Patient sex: M
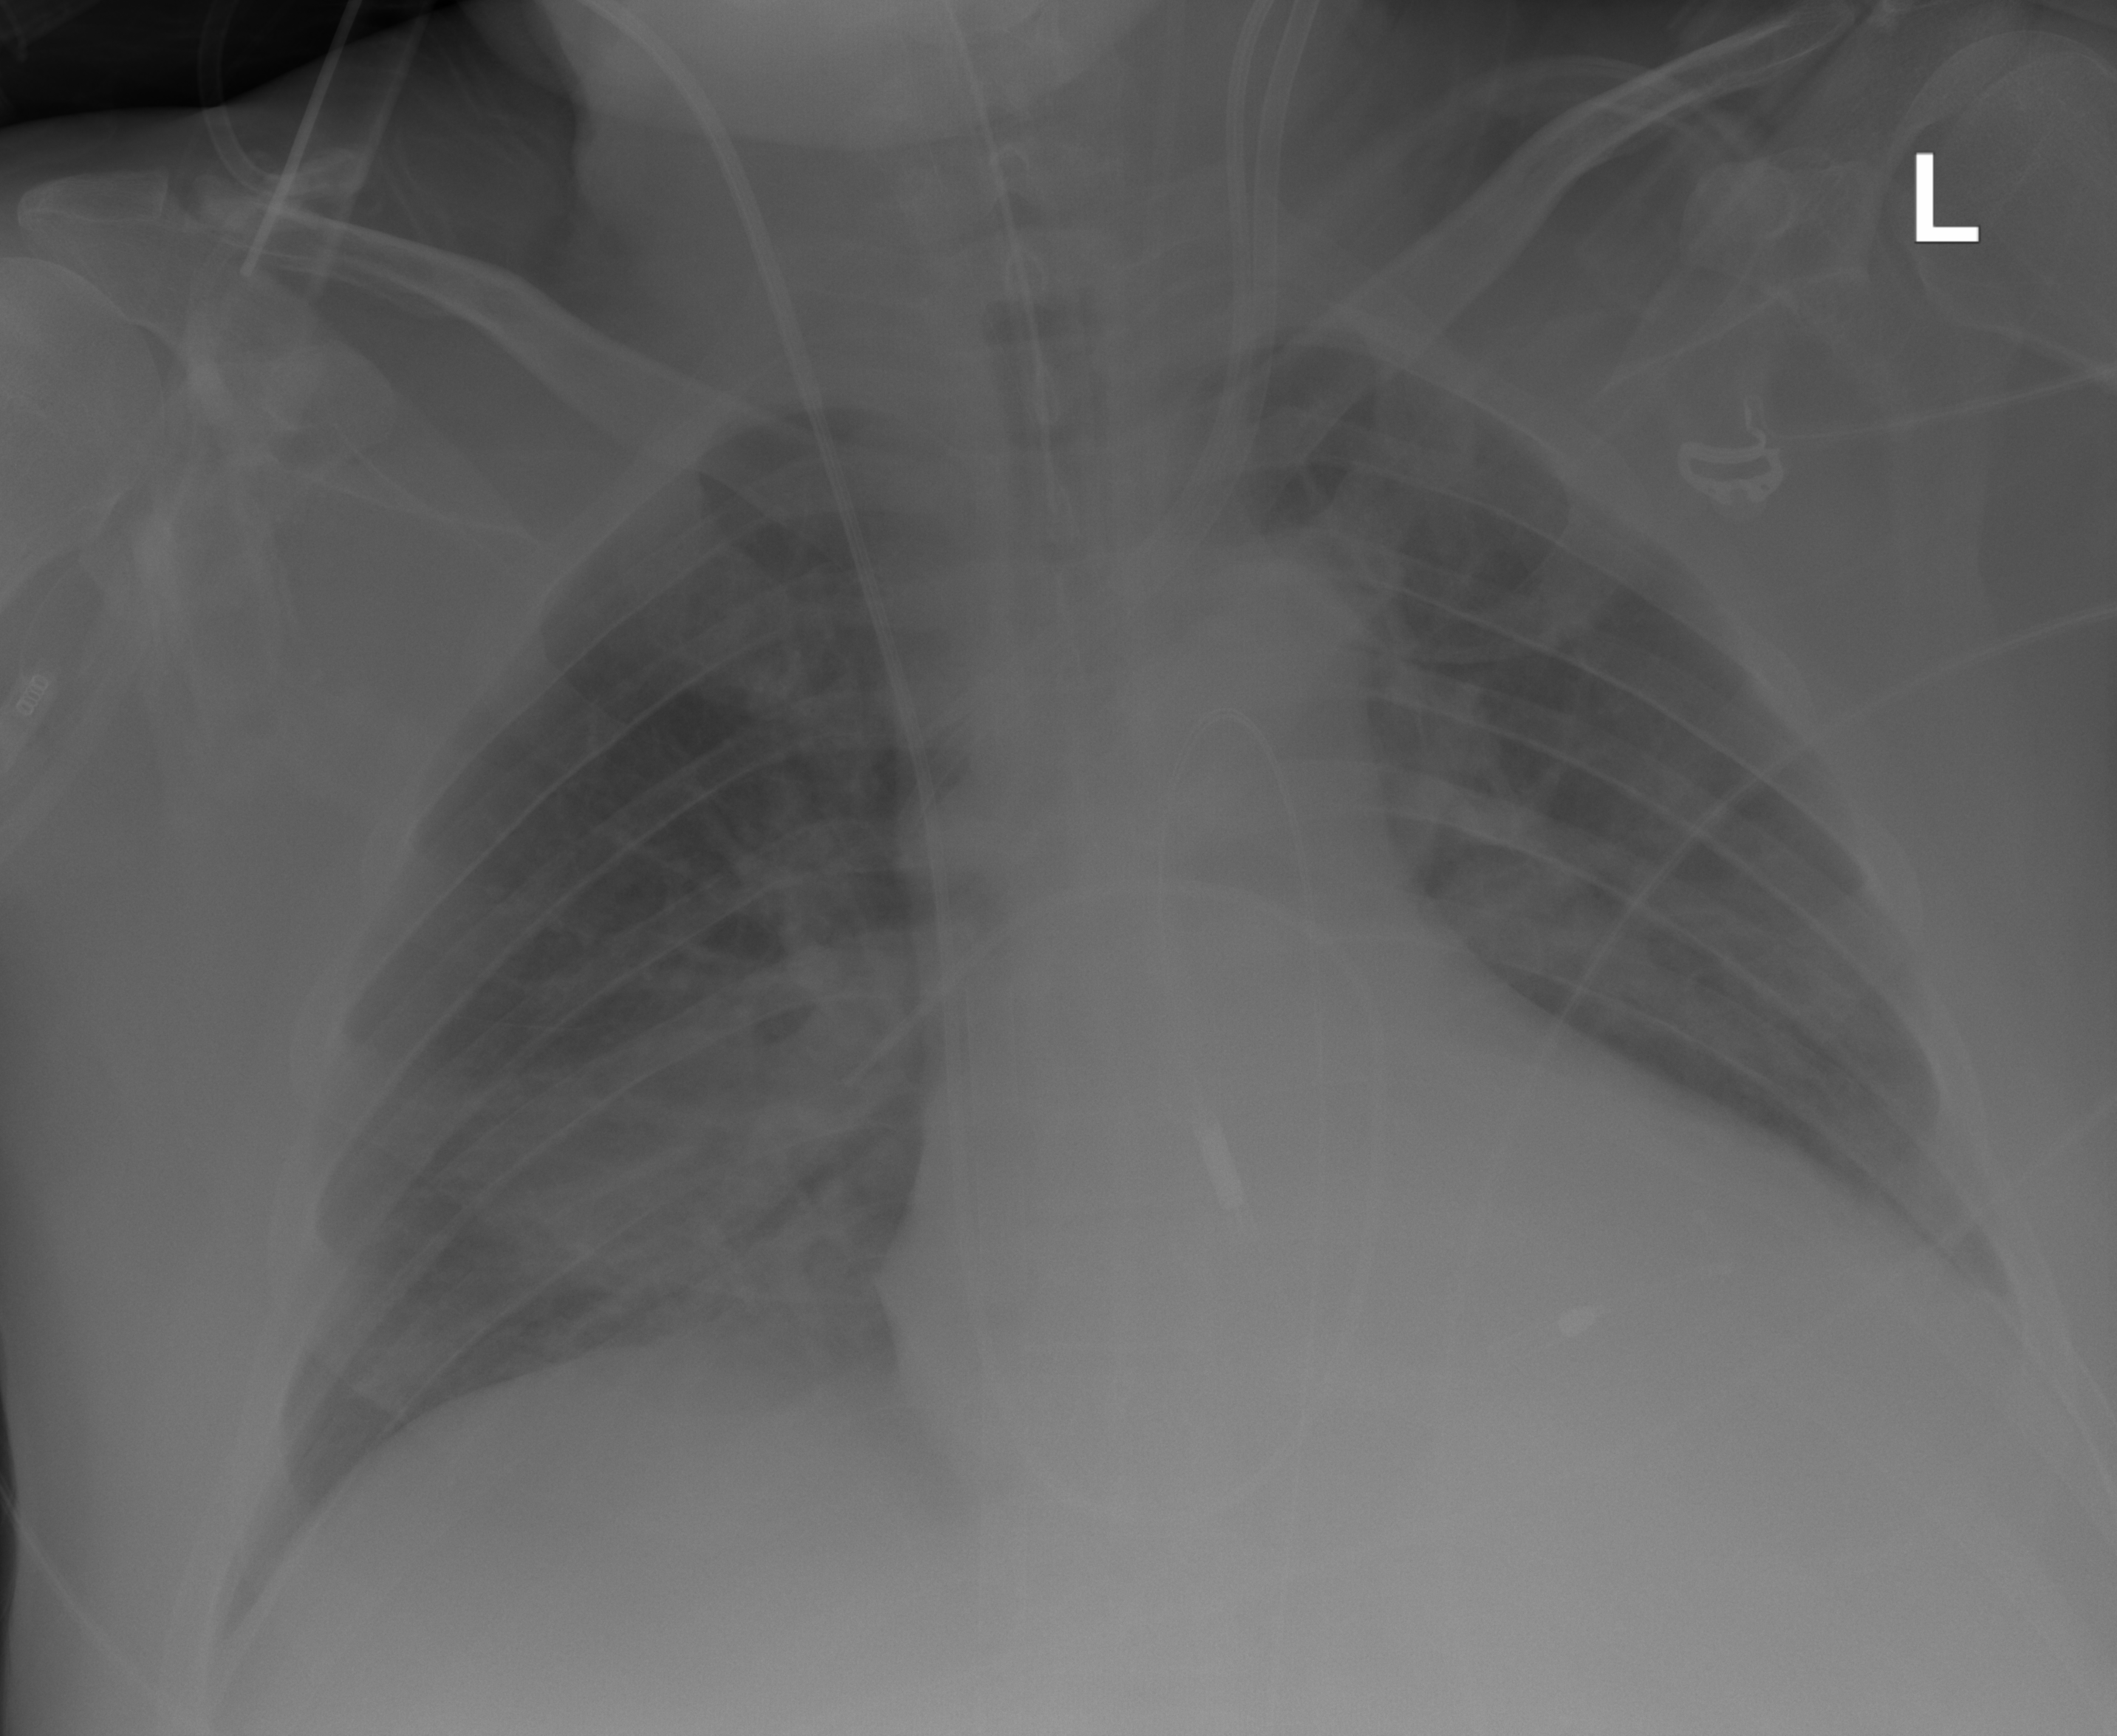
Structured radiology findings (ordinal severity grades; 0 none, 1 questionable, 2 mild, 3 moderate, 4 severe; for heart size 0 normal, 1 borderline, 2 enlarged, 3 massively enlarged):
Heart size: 2
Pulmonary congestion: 2
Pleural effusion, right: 0
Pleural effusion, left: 2
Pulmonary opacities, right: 2
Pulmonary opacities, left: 1
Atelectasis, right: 2
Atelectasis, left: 2